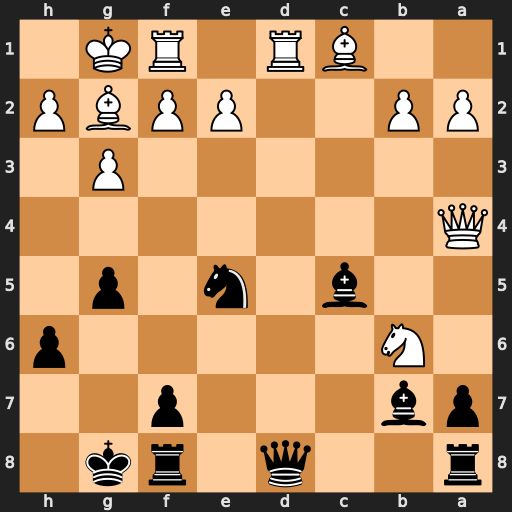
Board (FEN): r2q1rk1/pb3p2/1N5p/2b1n1p1/Q7/6P1/PP2PPBP/2BR1RK1
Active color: b
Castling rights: -
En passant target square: -
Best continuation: Qxb6 Bxb7 Qxb7